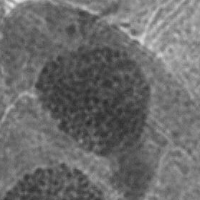
Label: prophase